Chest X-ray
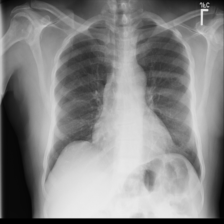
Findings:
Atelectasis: negative
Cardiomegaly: negative
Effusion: negative
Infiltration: negative
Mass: negative
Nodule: negative
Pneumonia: negative
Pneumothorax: negative
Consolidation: negative
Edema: negative
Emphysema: negative
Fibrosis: negative
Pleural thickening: negative
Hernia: negative